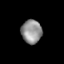
Tissue: skin
Cell type: T cells
Senescence score: 0.7142
Nuclear area (px): 473
Mean DAPI intensity: 144.841